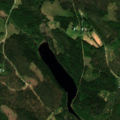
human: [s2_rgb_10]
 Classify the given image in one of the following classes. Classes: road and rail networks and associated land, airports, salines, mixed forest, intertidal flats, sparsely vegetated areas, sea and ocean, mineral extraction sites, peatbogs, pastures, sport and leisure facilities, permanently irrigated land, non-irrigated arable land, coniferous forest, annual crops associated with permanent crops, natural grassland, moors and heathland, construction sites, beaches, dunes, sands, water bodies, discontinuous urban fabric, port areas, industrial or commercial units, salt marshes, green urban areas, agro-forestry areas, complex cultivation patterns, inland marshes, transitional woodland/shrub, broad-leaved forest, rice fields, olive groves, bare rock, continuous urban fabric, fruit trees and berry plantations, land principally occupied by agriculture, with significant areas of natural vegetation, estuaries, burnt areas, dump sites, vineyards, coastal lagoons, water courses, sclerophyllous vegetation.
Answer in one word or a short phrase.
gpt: coniferous forest, mixed forest